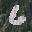
Label: 6